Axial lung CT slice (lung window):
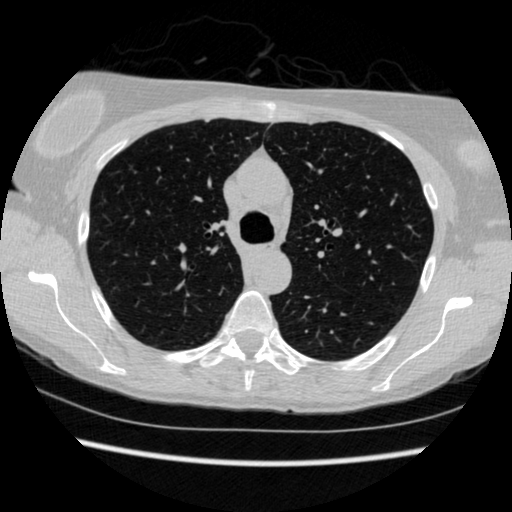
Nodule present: no